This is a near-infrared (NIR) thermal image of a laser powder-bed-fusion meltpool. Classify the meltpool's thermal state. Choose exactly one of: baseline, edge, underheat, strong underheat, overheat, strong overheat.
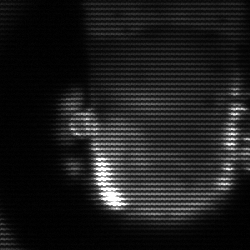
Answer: baseline